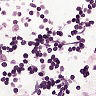
Metastatic tissue present: no